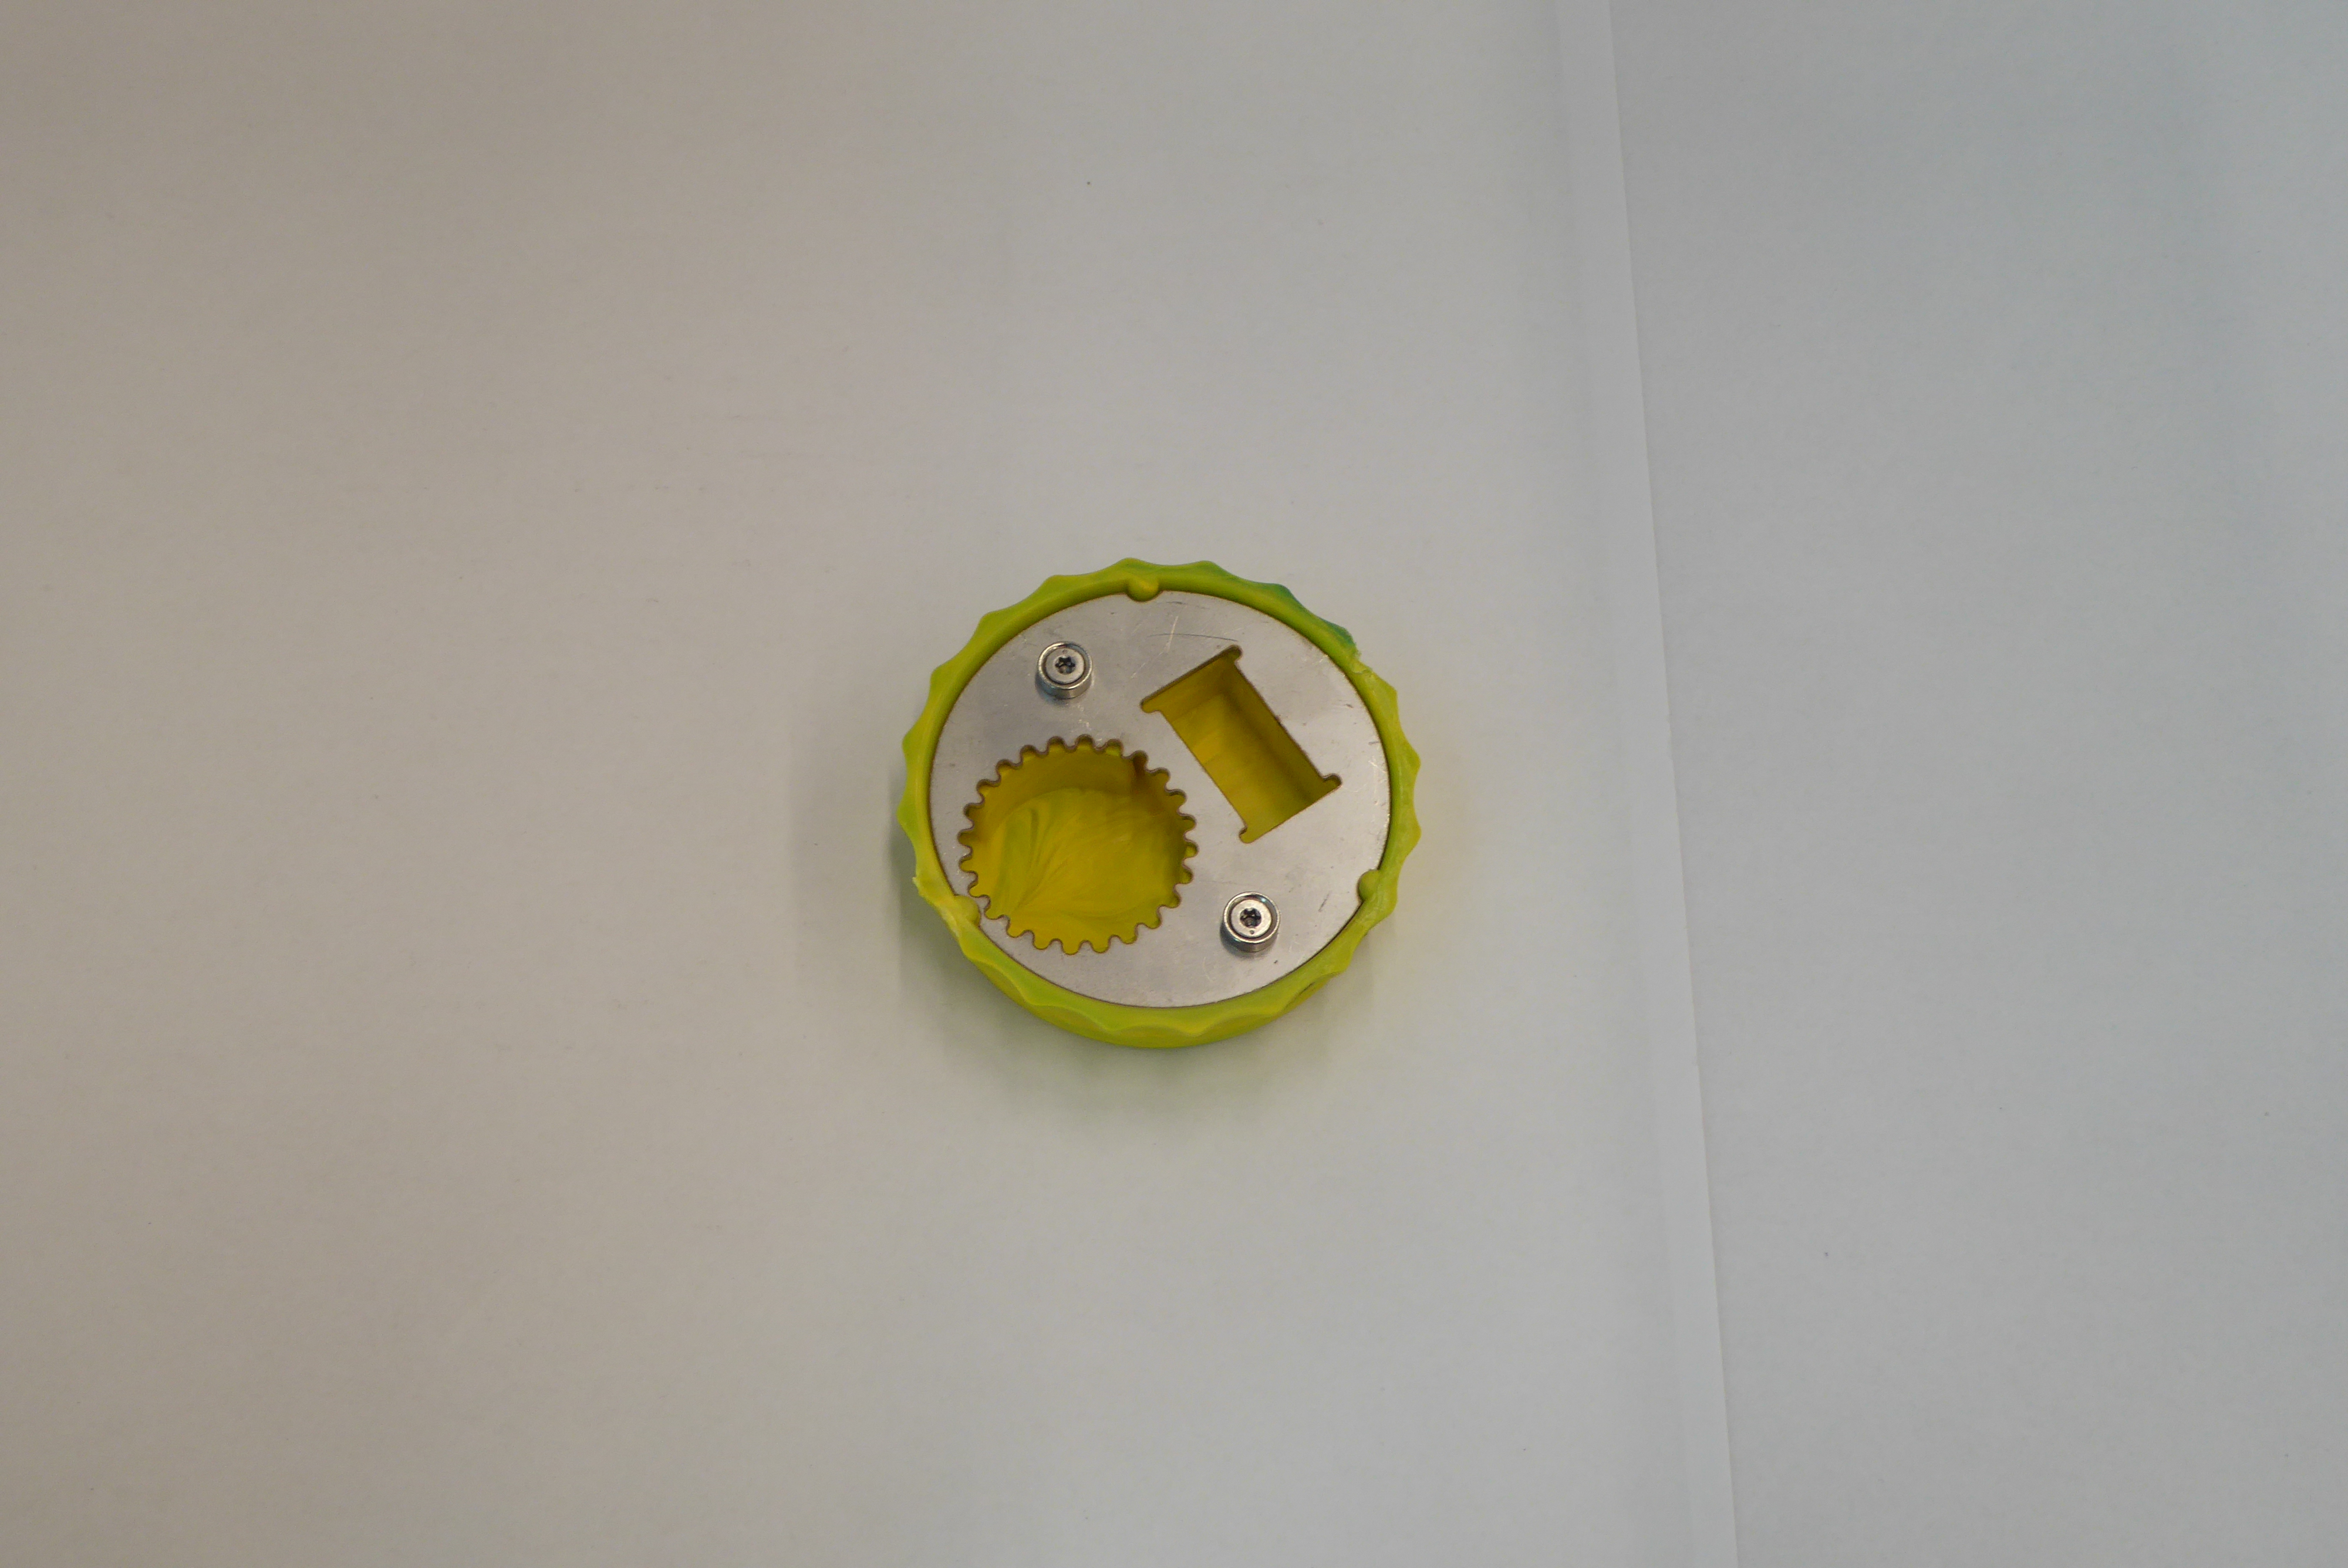
Label: Bottle Opener